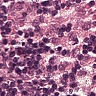
Metastatic tissue present: no